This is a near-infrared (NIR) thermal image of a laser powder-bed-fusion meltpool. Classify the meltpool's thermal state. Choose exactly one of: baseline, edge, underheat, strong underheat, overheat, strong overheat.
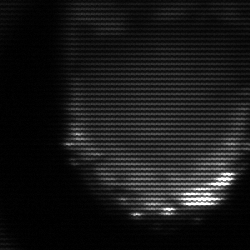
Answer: edge